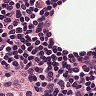
Metastatic tissue present: no